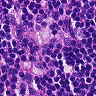
Metastatic tissue present: no